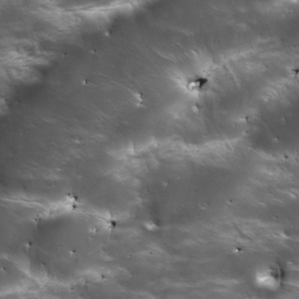
Label: non_frost